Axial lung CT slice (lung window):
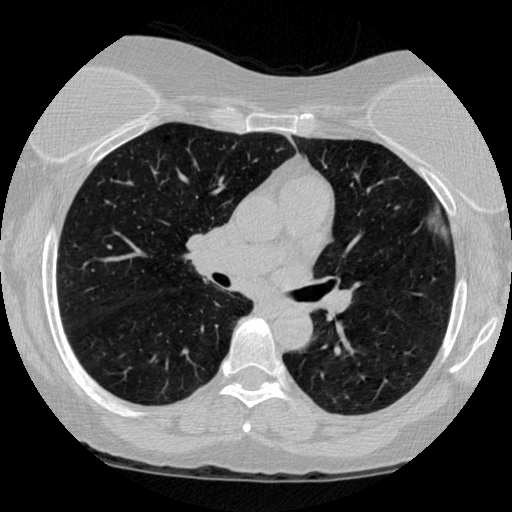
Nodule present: no